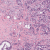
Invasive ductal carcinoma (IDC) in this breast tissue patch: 1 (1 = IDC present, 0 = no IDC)